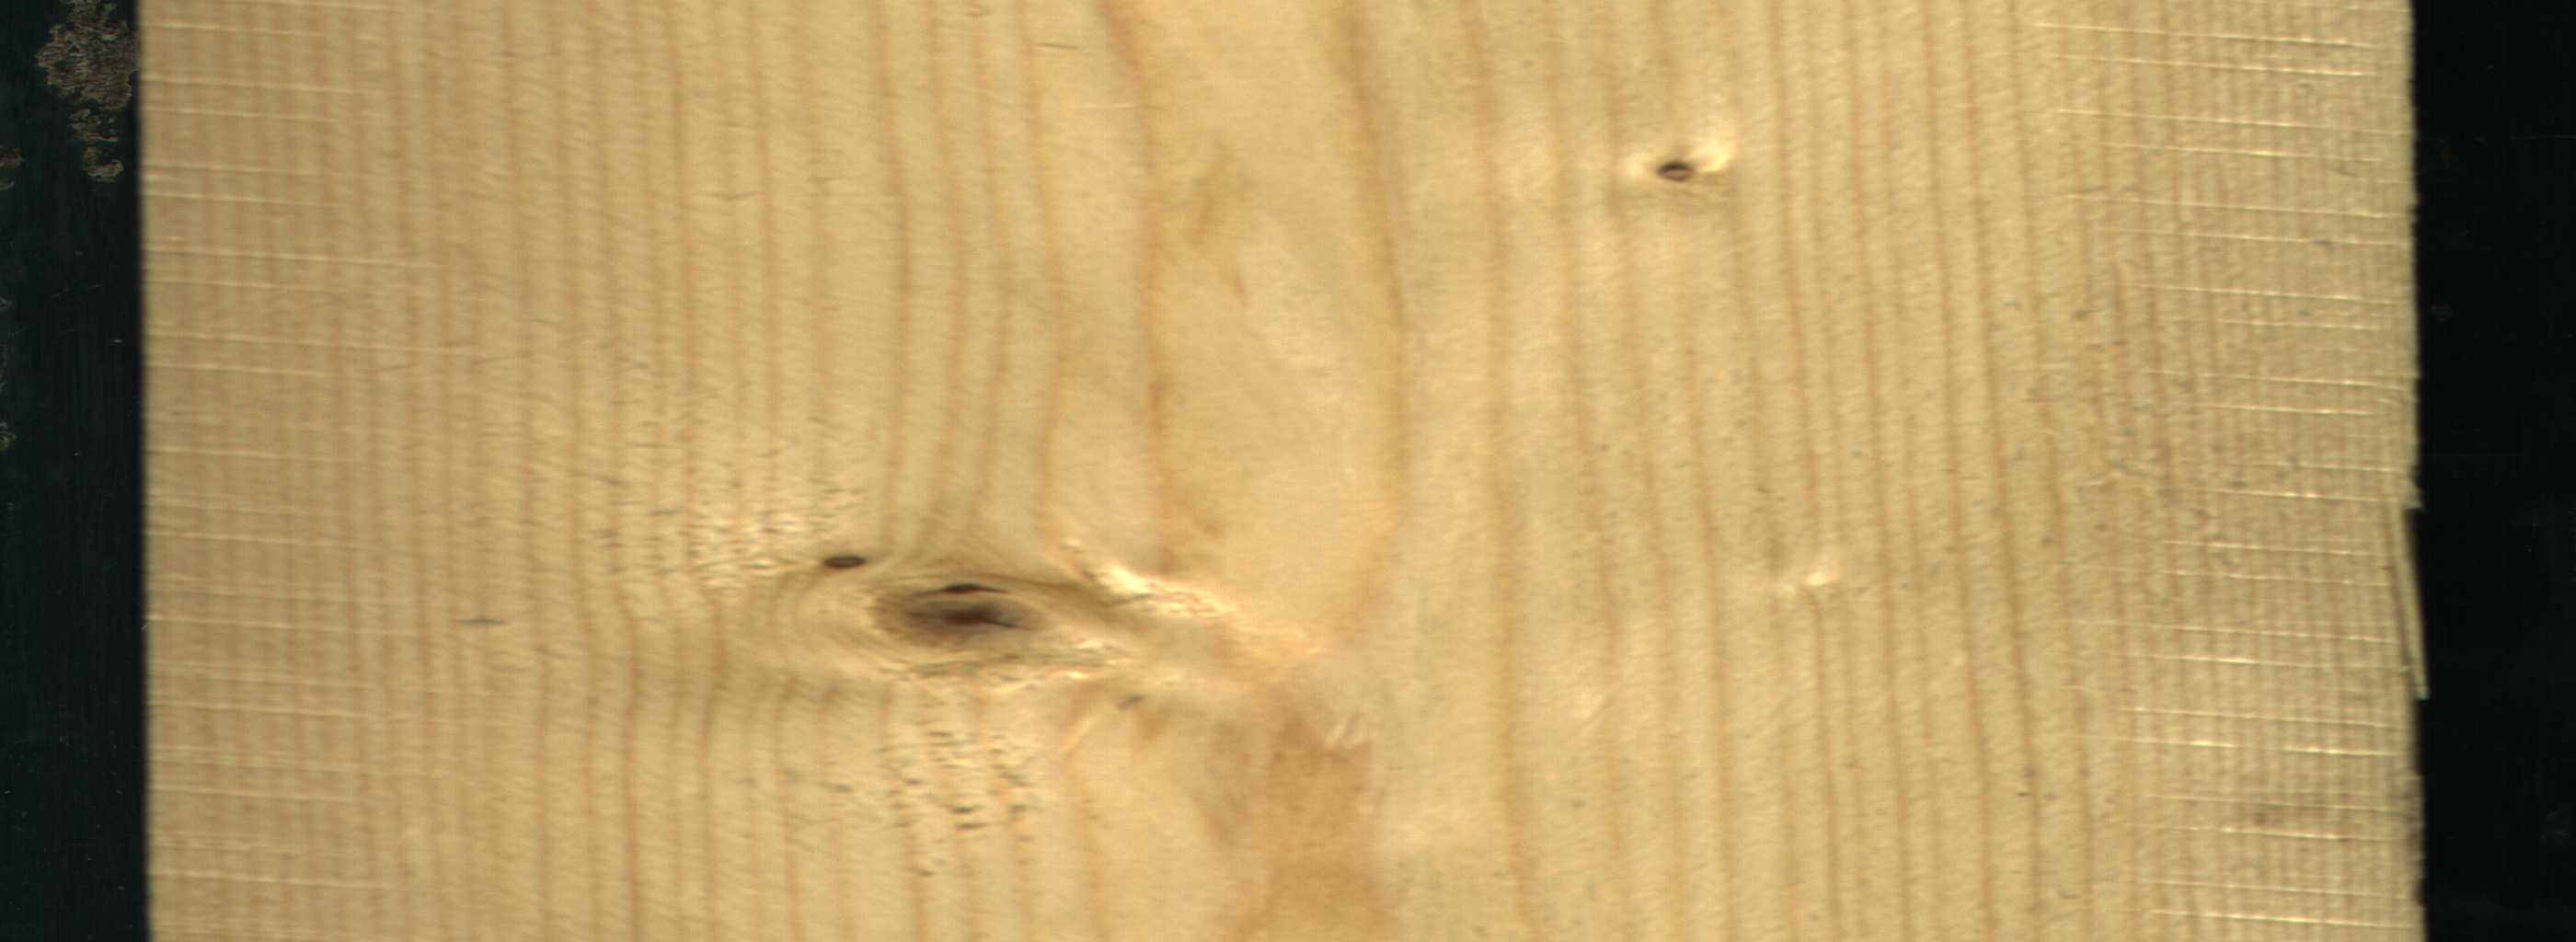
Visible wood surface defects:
Live_Knot
Live_Knot
Live_Knot